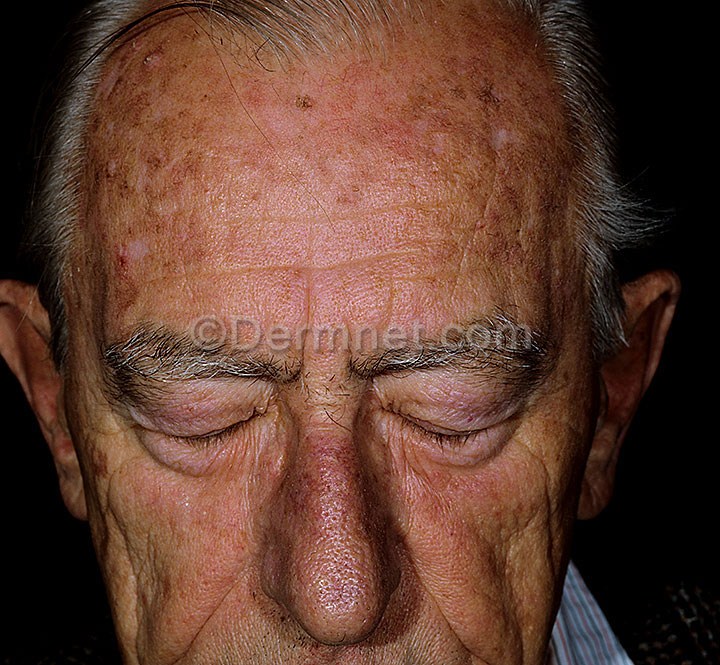
Disease: Actinic Keratosis Basal Cell Carcinoma and other Malignant Lesions